Brain MRI, modality: hrT2
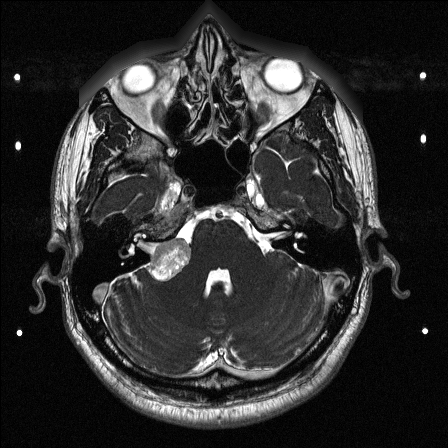